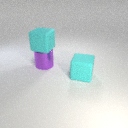
large purple metal cylinder below large cyan rubber cube